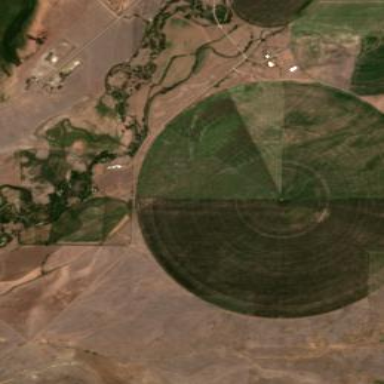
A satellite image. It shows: Farmland with pivot irrigation system.